Question: Can you show sample coding to create a trigger or stored procedure that maintains rows a SQL Server junction table when changes are made to the Authors and BookTitles tables such as inserting and updating rows in those tables?
We have the following tables:
'''
Authors:
ID
NAME
ZIP
AND SOME MORE COLUMNS
BookTitles:
ID
TITLE
ISBN
AND SOME MORE COLUMNS
This is the table we will use as our junction table:
AuthorTitles:
ID
AUTHOR_ID
BOOK_TITLE_ID
'''
We would like to do this in a trigger instead of doing the coding in our VB.Net form.
All help will be appreciated.
The above table structures were simplified to show what we are trying to do.
We are implementing a junction table for teachers and programs.
Here is a photo of the actual system:

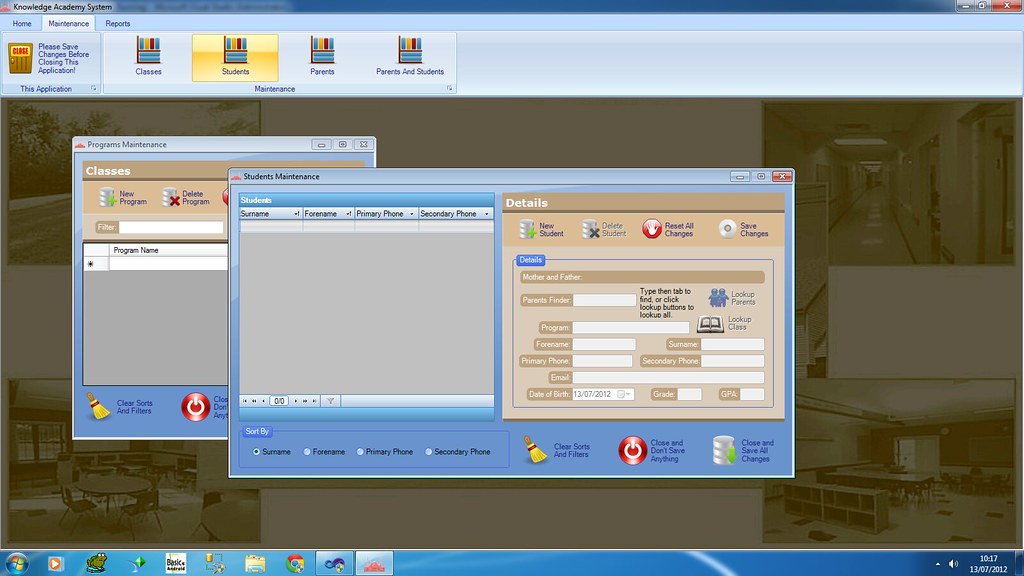
Answer: Unless you have Foreign Key constraints that require at least one Book per Author and/or vice-versa, then the only cases that you should need special handling are for the Deletes to BookTitles or Authors. They can be done like this:
'''
CREATE PROC BookTitle_Delete(@Book_ID As INT) As
-- First remove any children in the junction table
DELETE FROM AuthorTitles WHERE BOOK_TITLE_ID = @Book_ID
-- Now, remove the parent record on BookTitles
DELETE FROM BookTitles WHERE ID = @Book_ID
go
'''
In general, you want to resist the temptation to do Table Maintenance and other things like this in Triggers. As triggers are invisible, add additional overhead, can cause maintenance problems for the DBA's, and can lead to many subtle transactional/locking complexities and performance issues. Triggers should be reserved for simple things that really should be hidden from the client application (like auditing) and that cannot be practically implemented in some other way. This is not one of those cases.
If you really want an "invisible" way of doing this then just implement a Cascading Foreign-Key. I do not recommend this either, but it is still preferable to a trigger.